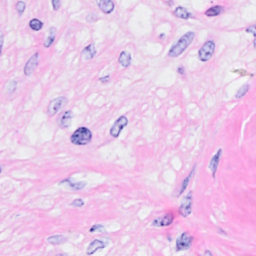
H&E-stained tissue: Breast